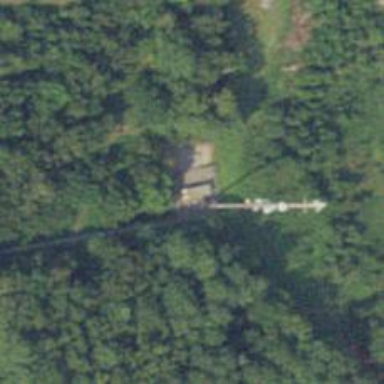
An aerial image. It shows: Communication mast tower.